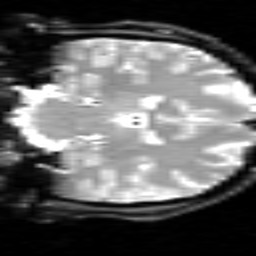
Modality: inplaneT2
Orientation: coronal